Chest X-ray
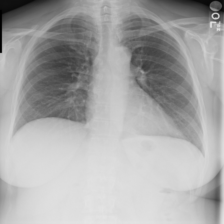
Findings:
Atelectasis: negative
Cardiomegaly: negative
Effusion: negative
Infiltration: negative
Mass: negative
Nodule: negative
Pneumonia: negative
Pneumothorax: negative
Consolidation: negative
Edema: negative
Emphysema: negative
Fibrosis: negative
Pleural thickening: negative
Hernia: negative